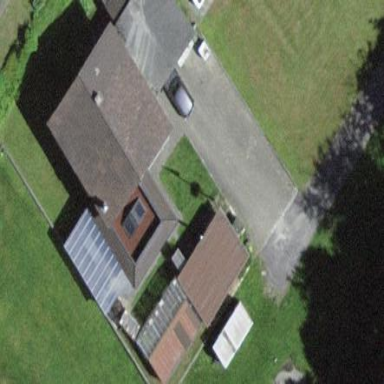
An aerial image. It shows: Simple and straightforward house.